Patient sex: M
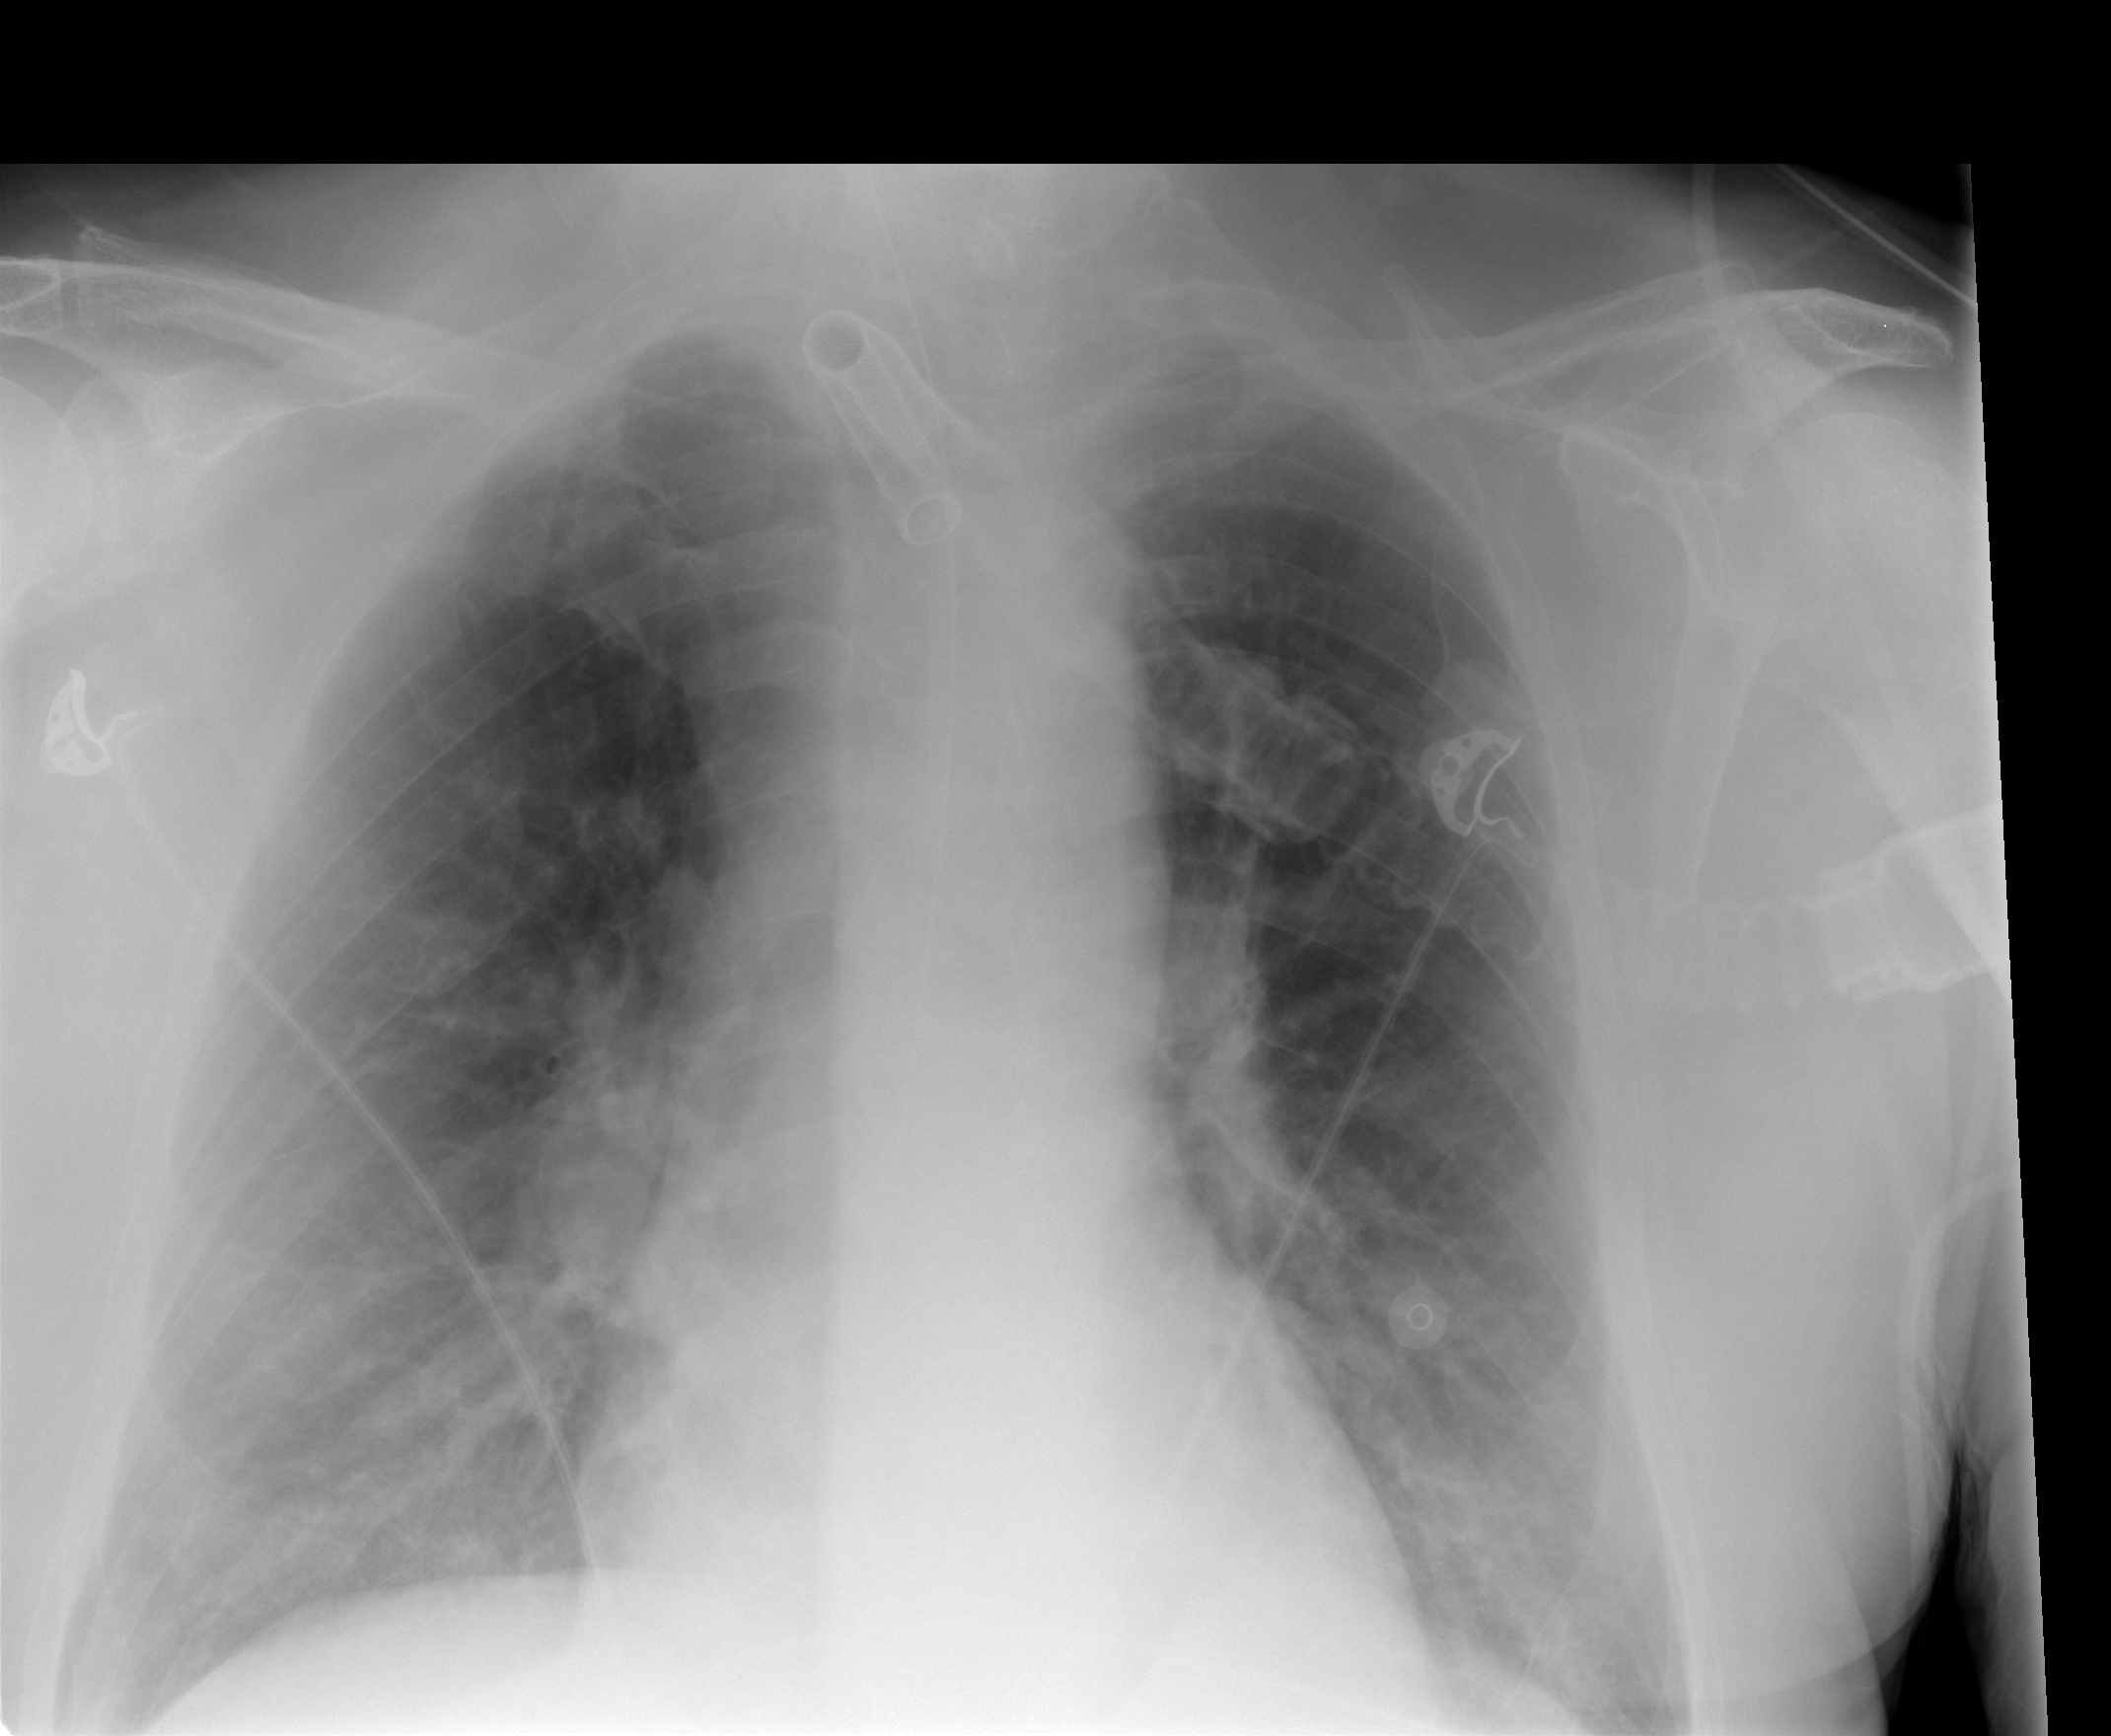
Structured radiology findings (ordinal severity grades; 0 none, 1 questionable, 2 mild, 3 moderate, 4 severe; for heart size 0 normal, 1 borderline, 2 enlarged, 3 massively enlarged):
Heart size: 1
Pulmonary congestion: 0
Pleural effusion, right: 0
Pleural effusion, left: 2
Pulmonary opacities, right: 1
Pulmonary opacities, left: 0
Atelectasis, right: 0
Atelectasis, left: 0